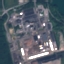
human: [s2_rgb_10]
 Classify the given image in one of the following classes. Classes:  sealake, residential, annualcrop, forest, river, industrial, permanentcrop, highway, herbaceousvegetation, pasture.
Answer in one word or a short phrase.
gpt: Industrial